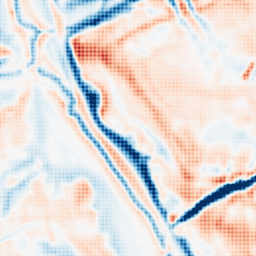
Category: multiscale
Decomposition family: dog_multiscale
Decomposition parameters: sigma_ratio: 1.4
n_scales: 4
base_sigma: 2
Upsampling method: sinc_hamming
Upsampling parameters: scale: 8
kernel_size: 8
Upsampling scale: 8